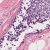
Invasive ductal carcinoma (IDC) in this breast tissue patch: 0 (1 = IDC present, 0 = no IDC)